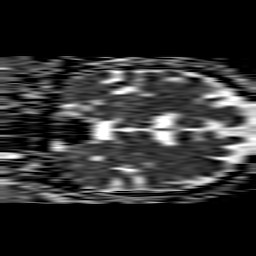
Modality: ADC
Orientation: coronal
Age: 60
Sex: male
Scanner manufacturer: philips
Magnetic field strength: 1.5 T
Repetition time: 3.871 s
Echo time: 0.1015 s